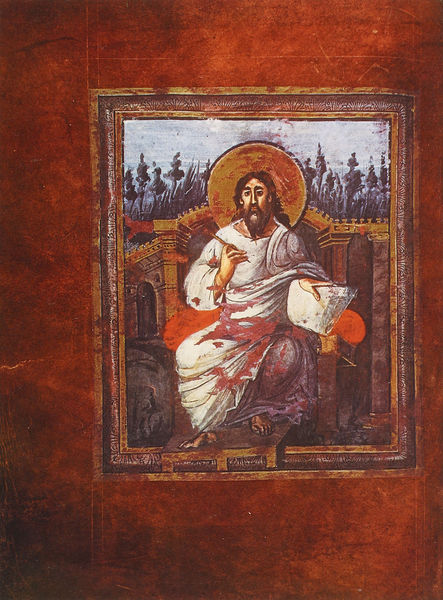
Titel: Krönungsevangeliar
Institution: Wien, Schatzkammer
Schlagwörter: feder, gemälde, gott, mann, weiß, bäume, landschaft, sitzen, rot, bart, rahmen, hände, porträt, gewand, gold, sitzend, füße, papier, kissen, thron, wandgemälde, buch, barfuß, heiligenschein, nimbus, jesus christus, schreiben, heiliger, schriftrolle, fresko, griffel, evangelist